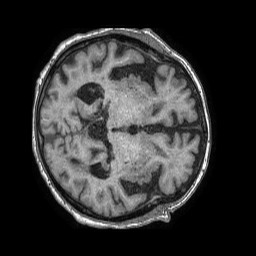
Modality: T1w
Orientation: axial
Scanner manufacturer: philips
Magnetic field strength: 1.5 T
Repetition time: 0.007657 s
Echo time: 0.003484 s